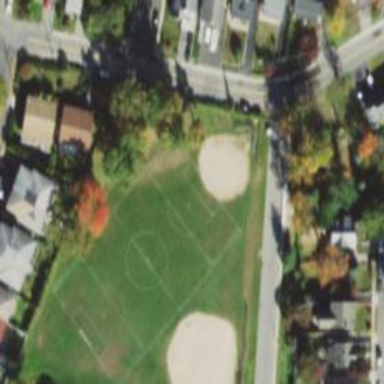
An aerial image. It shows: Soccer pitch designated for leisure and sports activities.